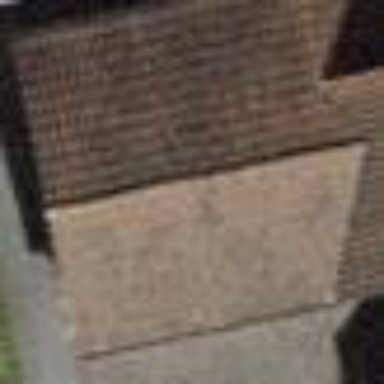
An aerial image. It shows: Building with tile roof.